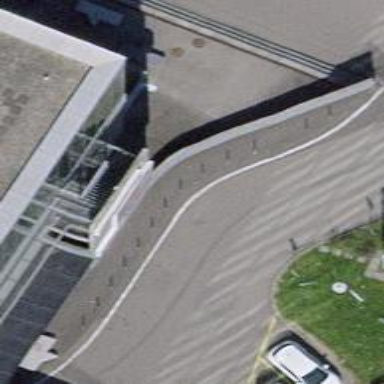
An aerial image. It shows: Guard rail.